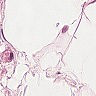
Metastatic tissue present: no